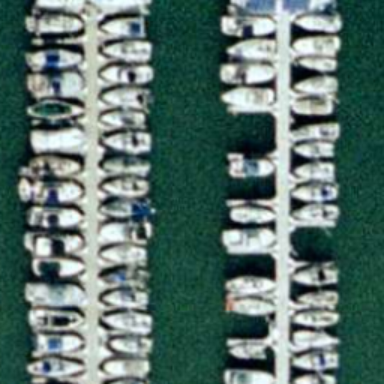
Lots of boats docked in lines at the harbor .